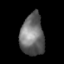
Tissue: skin
Cell type: Epithelial cells
Senescence score: 0.1482
Nuclear area (px): 963
Mean DAPI intensity: 107.947